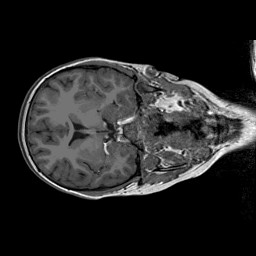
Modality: T1w
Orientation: axial
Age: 9
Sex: male
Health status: ill